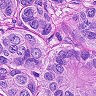
Metastatic tissue present: yes